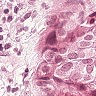
Metastatic tissue present: yes